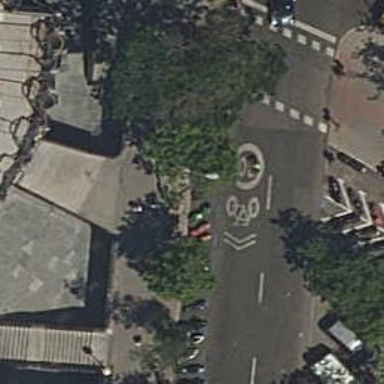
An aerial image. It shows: Motorcycle parking facility.